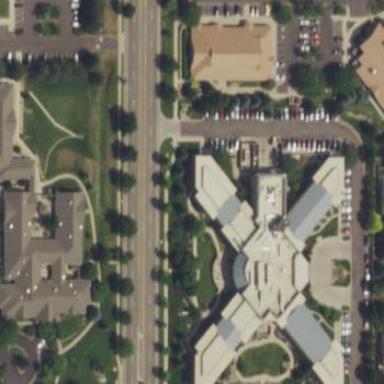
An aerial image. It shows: Residential building that serves as nursing home.